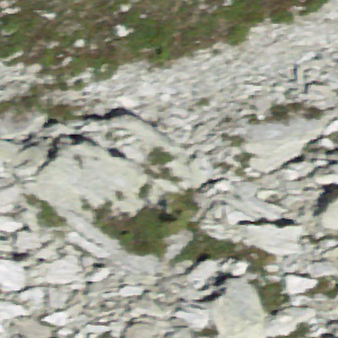
Label: bouldering_area